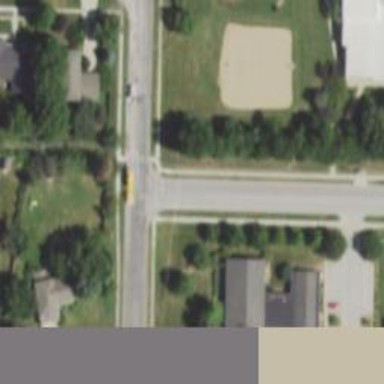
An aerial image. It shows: Road with stop sign.